Interaction volume radius: 10 \u00c5
Interaction volume height: 20 \u00c5
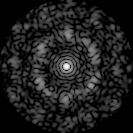
Disorder parameter: 0.706